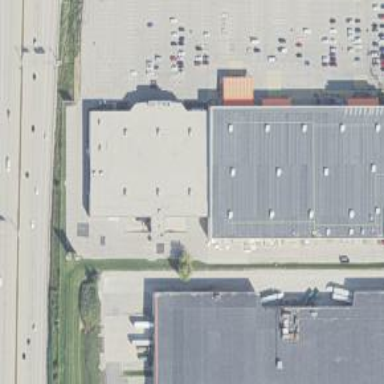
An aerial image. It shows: Retail building.